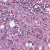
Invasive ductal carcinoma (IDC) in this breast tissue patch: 1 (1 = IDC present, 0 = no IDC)